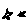
Label: star